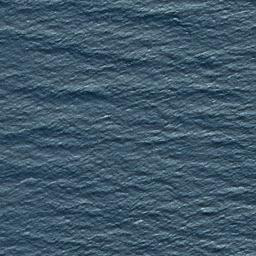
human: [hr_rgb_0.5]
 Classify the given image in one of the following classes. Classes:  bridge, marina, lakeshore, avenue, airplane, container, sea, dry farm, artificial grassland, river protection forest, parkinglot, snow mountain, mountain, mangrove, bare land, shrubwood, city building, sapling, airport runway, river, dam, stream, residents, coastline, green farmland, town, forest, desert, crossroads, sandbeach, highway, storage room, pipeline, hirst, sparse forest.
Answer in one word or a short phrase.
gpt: sea